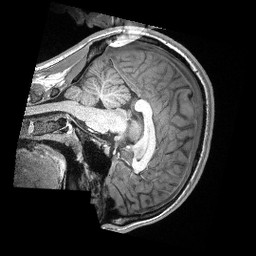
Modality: T1w
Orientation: sagittal
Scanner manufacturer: siemens
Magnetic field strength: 3 T
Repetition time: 2.3 s
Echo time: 0.00308 s